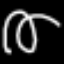
Label: squiggle